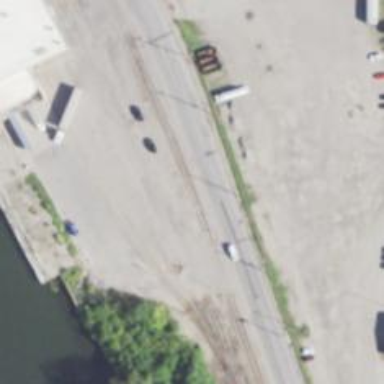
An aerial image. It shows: Rail spur service.